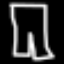
Label: pants